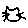
Label: cat